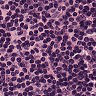
Metastatic tissue present: no